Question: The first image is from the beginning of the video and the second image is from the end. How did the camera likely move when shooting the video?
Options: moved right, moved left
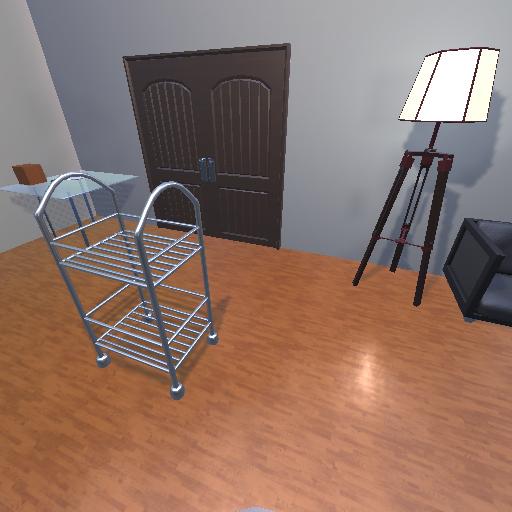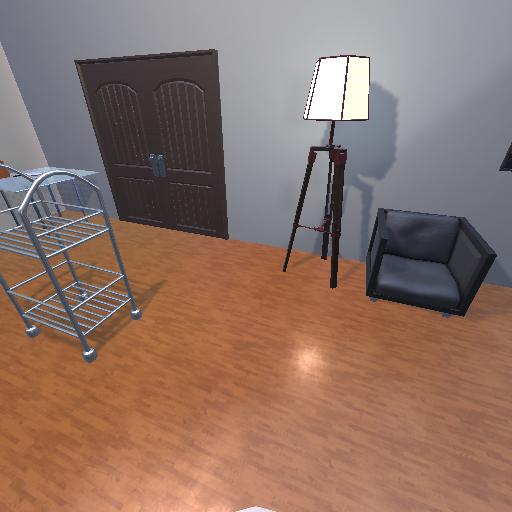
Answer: moved right